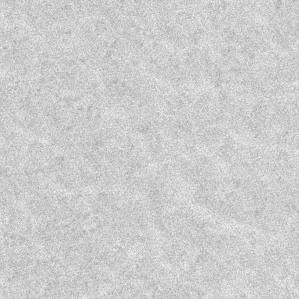
Label: frost